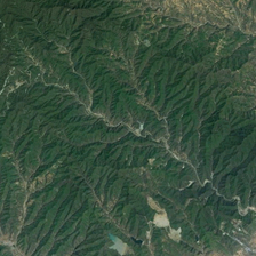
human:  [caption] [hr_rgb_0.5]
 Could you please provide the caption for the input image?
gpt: The corrugated mountains are very beautiful.

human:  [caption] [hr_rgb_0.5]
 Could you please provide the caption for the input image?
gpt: Terrace is very beautiful.

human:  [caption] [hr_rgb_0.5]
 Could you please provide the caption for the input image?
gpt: Corrugated mountains are very beautiful.

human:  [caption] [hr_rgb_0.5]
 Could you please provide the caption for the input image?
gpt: Wavy mountains are very beautiful.

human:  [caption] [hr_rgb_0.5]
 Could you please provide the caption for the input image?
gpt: The corrugated mountains are very beautiful.